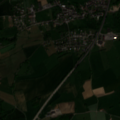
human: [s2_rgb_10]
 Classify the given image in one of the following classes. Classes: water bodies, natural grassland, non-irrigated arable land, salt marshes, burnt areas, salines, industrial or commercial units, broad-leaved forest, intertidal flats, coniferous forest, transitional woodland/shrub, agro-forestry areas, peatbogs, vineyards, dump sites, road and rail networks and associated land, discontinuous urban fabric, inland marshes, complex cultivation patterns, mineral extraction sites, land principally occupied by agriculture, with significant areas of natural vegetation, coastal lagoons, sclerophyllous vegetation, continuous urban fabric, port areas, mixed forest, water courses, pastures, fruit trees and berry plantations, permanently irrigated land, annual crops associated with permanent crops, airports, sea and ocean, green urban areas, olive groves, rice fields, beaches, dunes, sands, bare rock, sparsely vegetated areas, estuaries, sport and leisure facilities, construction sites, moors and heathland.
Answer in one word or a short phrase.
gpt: discontinuous urban fabric, non-irrigated arable land, pastures, complex cultivation patterns, land principally occupied by agriculture, with significant areas of natural vegetation, broad-leaved forest